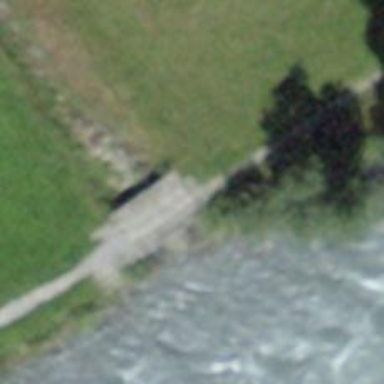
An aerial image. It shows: Concrete path on bridge.